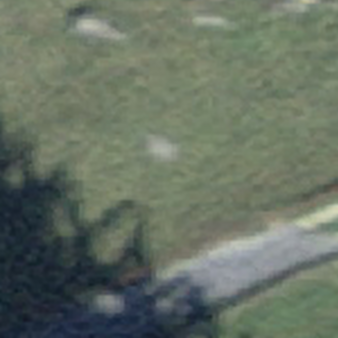
Label: other